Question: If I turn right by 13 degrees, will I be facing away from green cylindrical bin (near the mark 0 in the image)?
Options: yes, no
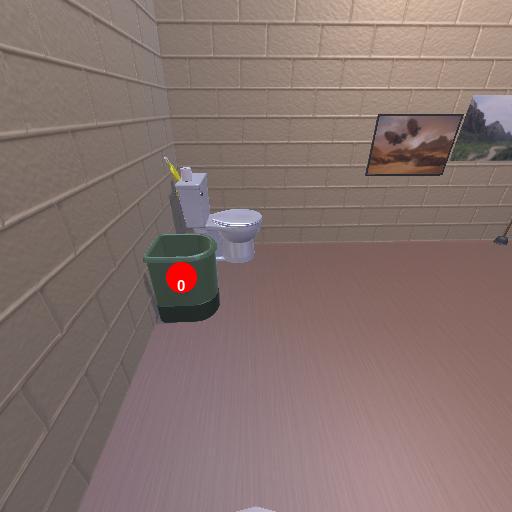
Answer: yes